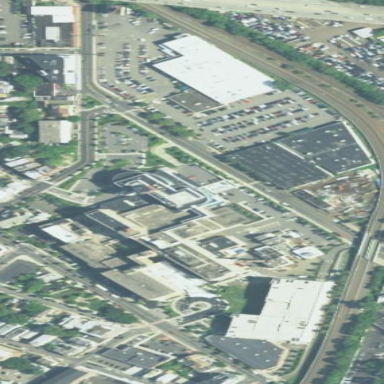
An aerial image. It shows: Hospital providing healthcare services.